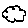
Label: cloud